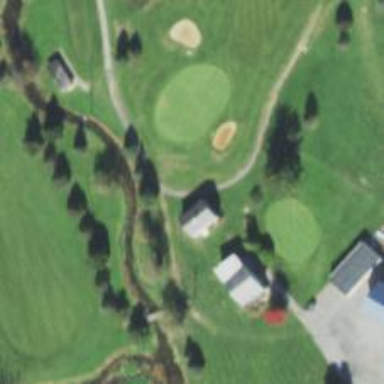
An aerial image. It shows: Path designated for golf carts.